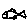
Label: fish